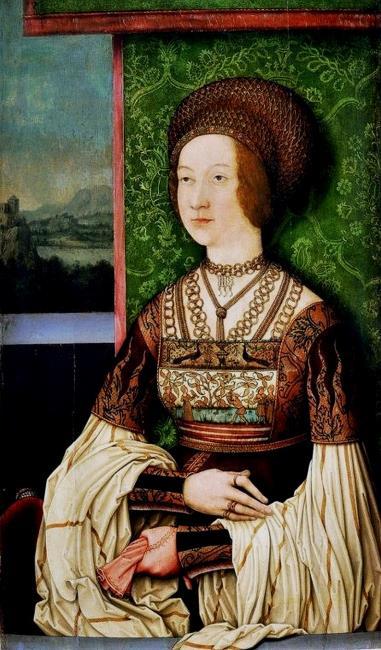
Title: Portrait of Maria van Bourgondië (1457-1483)
Artist: Bernhard Strigel
Earliest date: 1475
Latest date: 1528
Genre: painting
Iconography: Gloves
Keywords: woman's portrait, princess, three-quarter length, head to the left, body facing left, looking away, glove/gloves in hand, chain (links), brocade background, behind parapet, background view of mountain landscape